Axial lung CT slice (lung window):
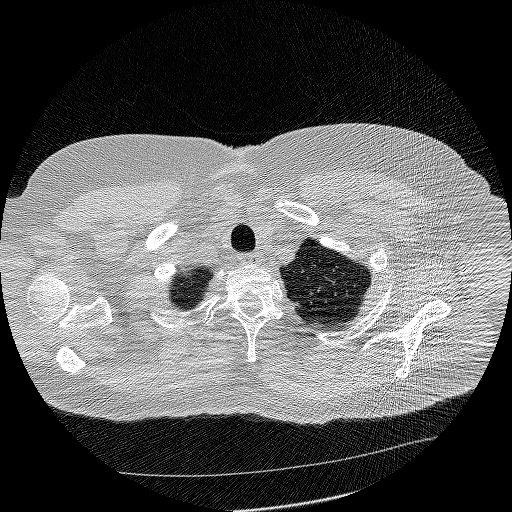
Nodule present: no